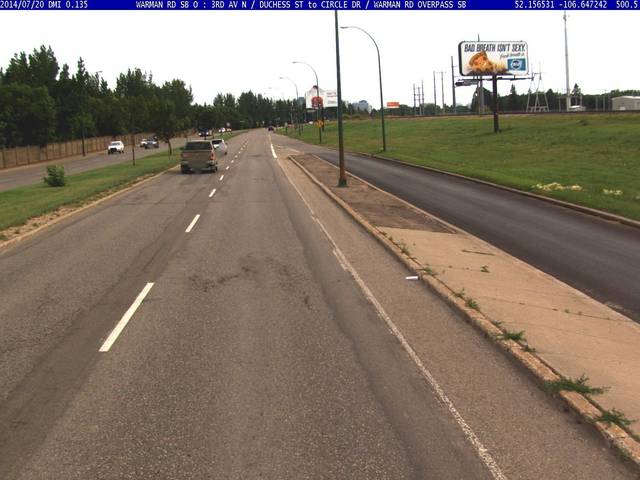
Region: Canada
Coordinates: 52.157, -106.647